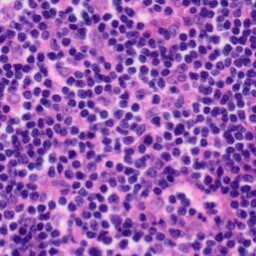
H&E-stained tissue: Tonsil